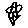
Label: flower